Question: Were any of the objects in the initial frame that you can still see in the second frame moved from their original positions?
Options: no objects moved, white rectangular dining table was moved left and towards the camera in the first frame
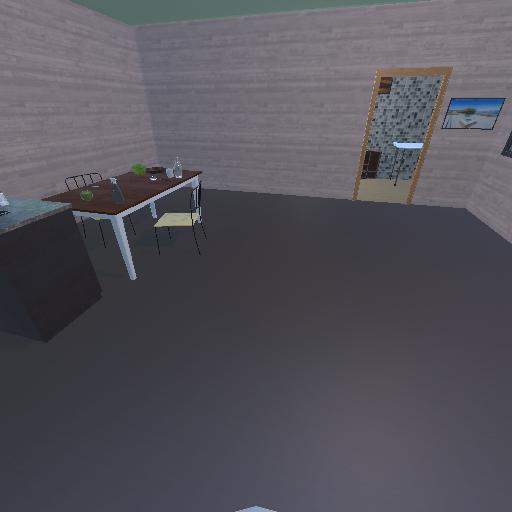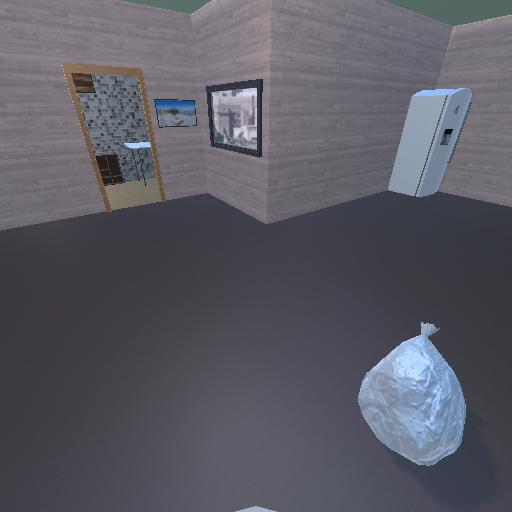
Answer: no objects moved